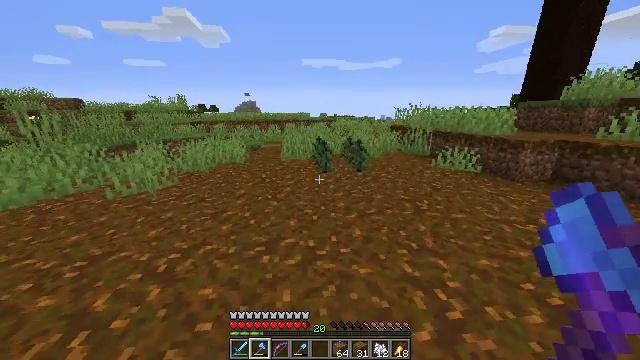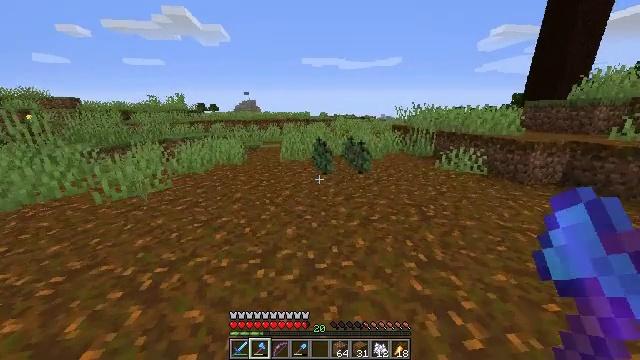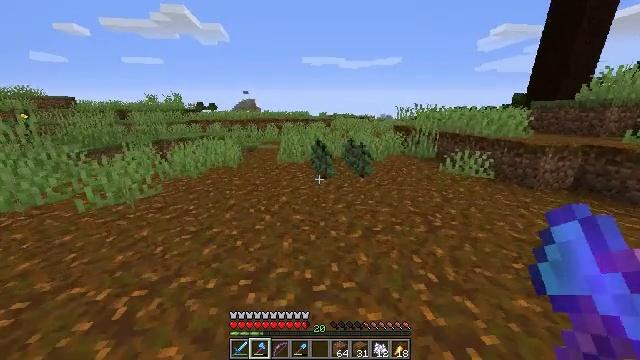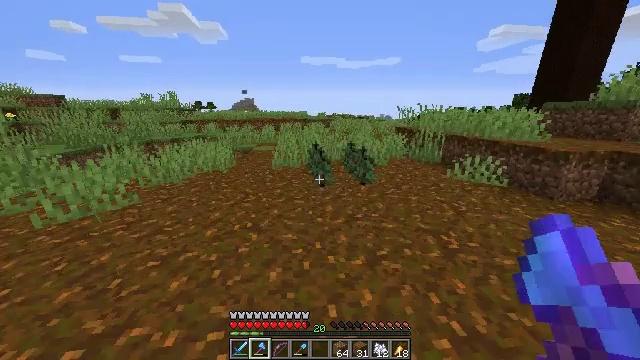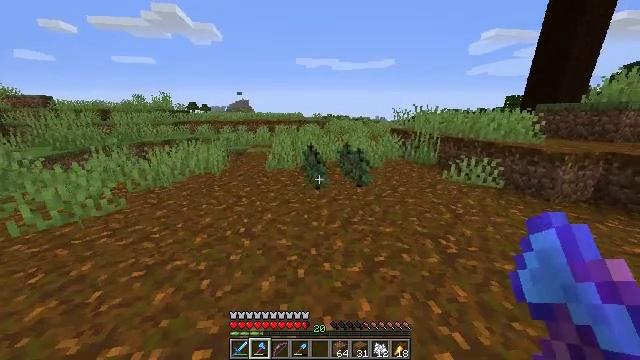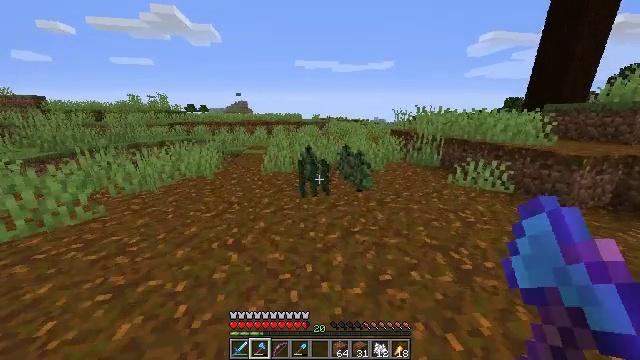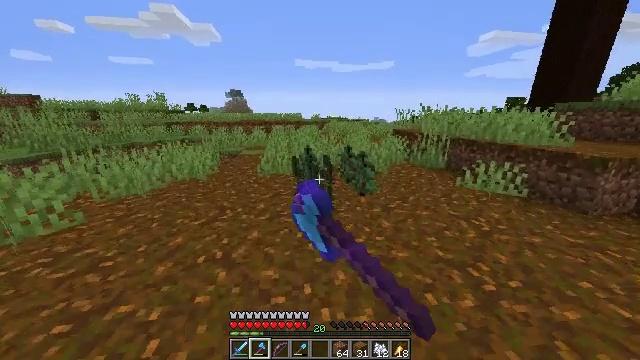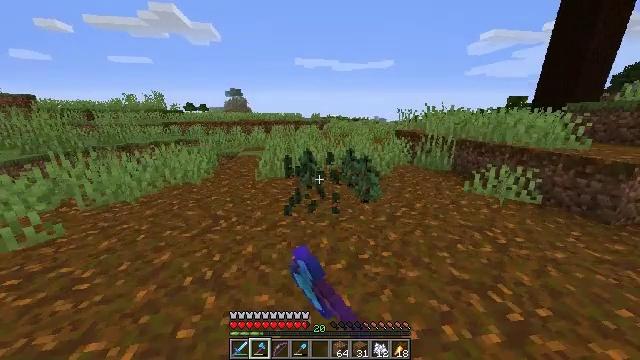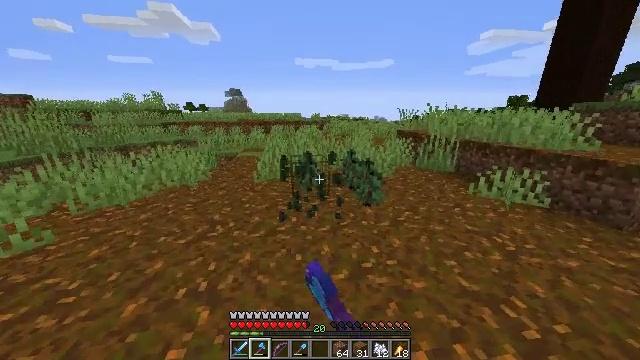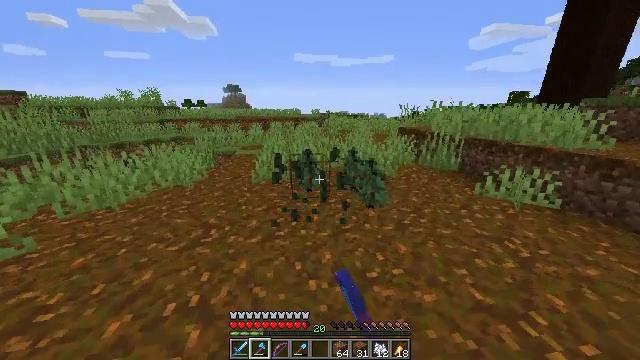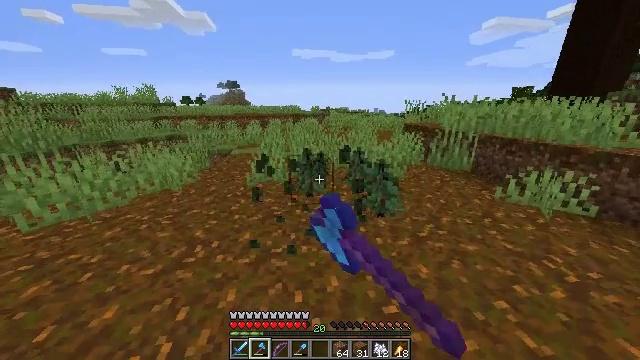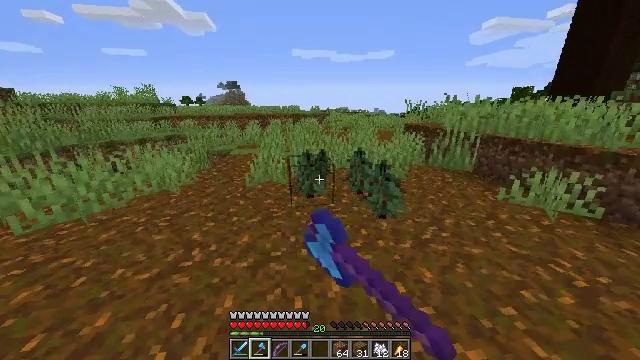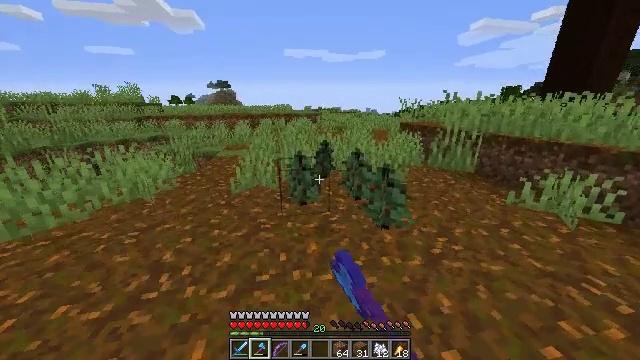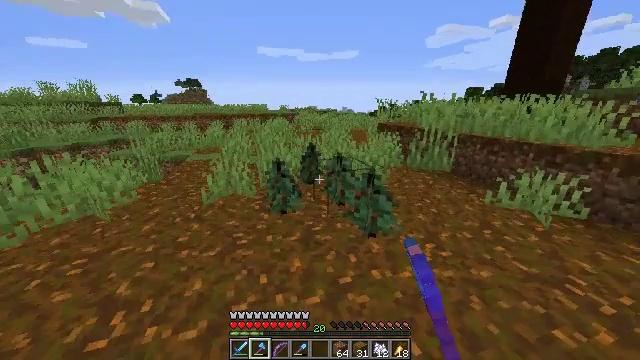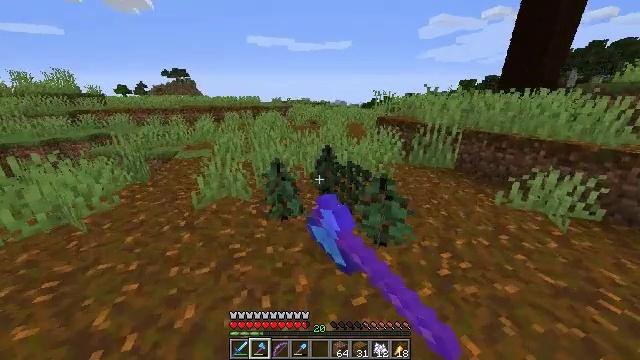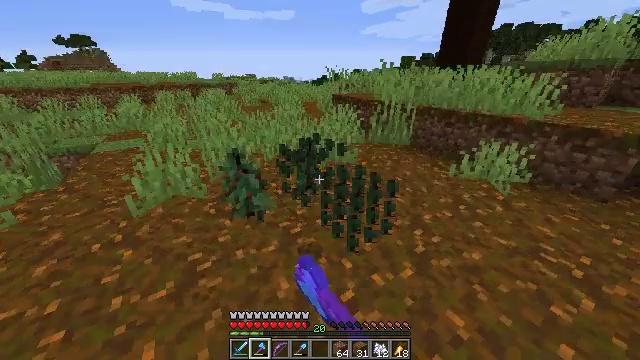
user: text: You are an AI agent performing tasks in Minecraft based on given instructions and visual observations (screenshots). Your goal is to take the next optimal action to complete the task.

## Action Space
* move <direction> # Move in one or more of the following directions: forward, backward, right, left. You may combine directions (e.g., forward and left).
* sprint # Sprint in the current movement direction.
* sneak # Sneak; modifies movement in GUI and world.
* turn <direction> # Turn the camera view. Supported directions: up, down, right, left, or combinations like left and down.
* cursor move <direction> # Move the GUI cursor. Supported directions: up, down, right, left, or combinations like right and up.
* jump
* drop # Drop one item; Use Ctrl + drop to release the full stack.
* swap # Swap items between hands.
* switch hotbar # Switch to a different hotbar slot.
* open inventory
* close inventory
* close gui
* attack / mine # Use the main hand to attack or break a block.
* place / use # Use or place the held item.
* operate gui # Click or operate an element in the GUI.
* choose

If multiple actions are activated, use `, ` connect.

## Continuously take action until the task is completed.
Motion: motion action
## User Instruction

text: Harvest the spruce sapling for future trees.
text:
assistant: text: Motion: move forward
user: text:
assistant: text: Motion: move forward
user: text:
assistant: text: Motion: move forward
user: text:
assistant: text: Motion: move forward, turn right
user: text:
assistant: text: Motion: move forward, attack / mine
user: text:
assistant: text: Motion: move forward, attack / mine
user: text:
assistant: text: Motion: move forward, attack / mine
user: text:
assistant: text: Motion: move forward, attack / mine
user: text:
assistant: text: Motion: move forward, attack / mine
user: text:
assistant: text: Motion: move forward, turn down, attack / mine
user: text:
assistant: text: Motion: move forward, attack / mine
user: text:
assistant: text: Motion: move forward, turn right, attack / mine
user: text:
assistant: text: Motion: move forward and move left, turn right, attack / mine
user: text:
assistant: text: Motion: move forward and move left, turn right and down, attack / mine
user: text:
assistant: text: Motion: move forward and move left, turn right and down, attack / mine
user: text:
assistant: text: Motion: move forward and move left, turn right and down, attack / mine
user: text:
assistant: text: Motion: move forward and move left, attack / mine
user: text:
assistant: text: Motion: move forward and move left, turn down, attack / mine
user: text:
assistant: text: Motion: move forward and move left, turn down, attack / mine
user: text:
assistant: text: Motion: move forward and move left, attack / mine
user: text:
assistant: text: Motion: move forward, turn down, attack / mine
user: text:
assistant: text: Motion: move forward, turn right, attack / mine
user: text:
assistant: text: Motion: move forward, turn right and up, attack / mine
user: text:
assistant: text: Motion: move forward, attack / mine
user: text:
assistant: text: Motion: attack / mine